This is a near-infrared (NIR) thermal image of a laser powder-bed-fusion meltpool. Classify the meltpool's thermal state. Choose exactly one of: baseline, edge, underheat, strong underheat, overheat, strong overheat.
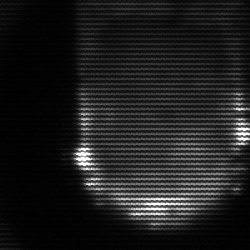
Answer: baseline